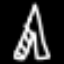
Label: The Eiffel Tower